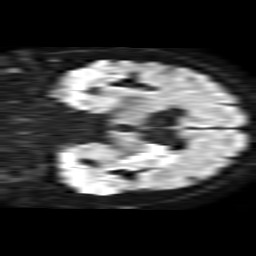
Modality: TRACE
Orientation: coronal
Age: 76
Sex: male
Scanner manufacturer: philips
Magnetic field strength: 1.5 T
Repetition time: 3.514 s
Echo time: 0.07078 s